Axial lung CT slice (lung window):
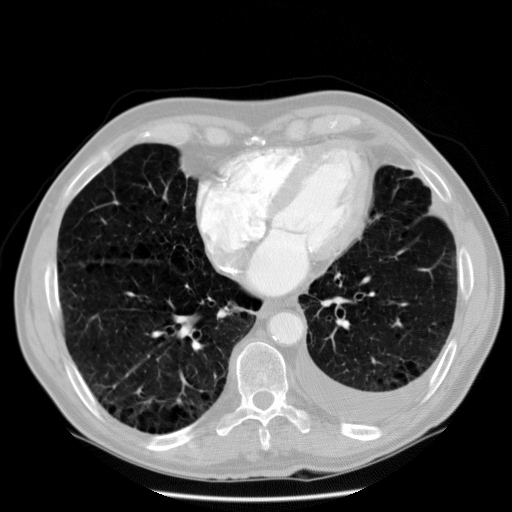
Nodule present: no